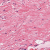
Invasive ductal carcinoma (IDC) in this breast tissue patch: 0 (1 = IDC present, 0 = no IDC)